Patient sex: M
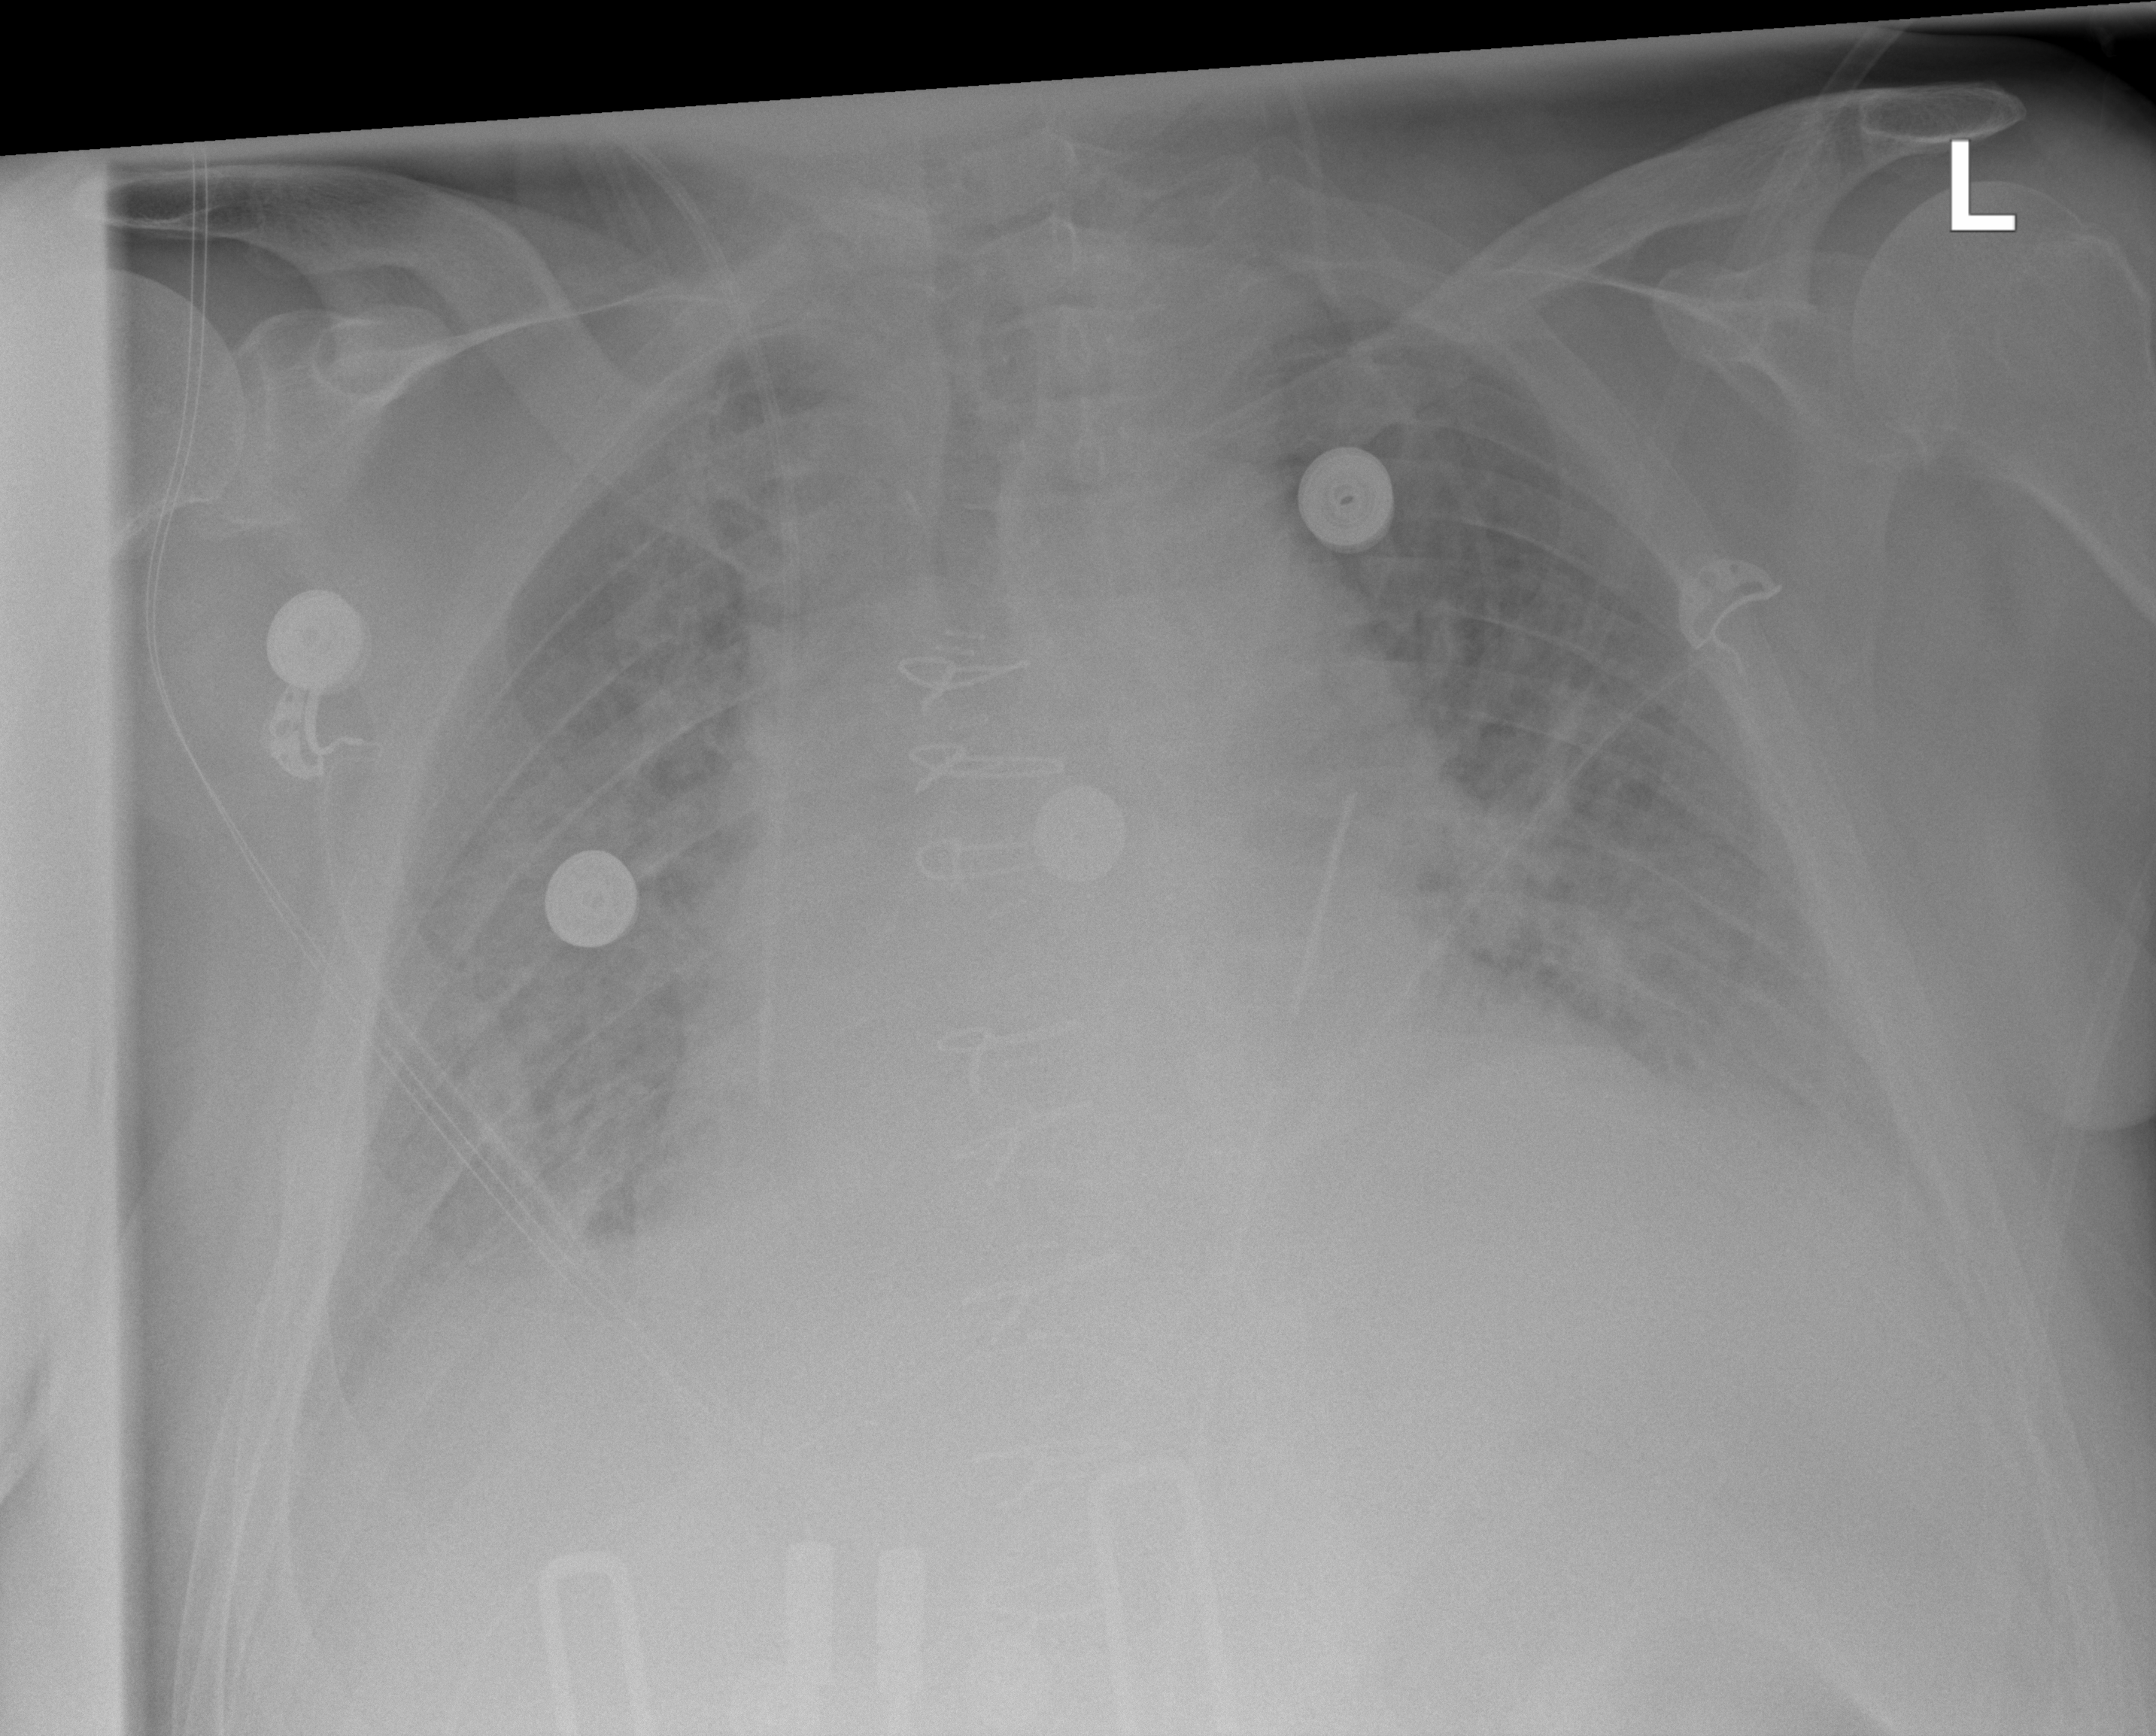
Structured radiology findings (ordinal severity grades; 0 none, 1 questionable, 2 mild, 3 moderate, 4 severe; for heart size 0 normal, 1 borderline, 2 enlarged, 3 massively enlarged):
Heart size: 2
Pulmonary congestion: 3
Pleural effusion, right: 2
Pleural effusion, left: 2
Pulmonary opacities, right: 2
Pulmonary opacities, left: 2
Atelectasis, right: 1
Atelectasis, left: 0